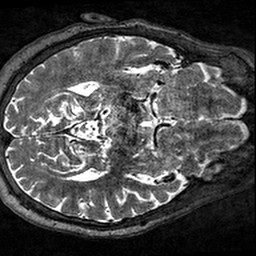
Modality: T2w
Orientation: axial
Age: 71
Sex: male
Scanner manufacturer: siemens
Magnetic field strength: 3 T
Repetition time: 3.2 s
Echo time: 0.567 s